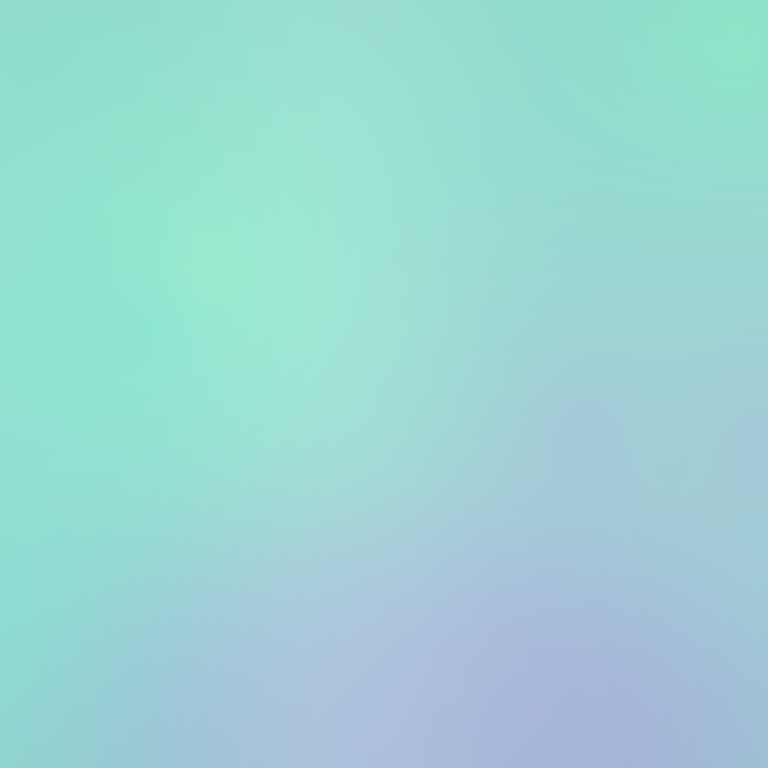
Abstract light effect, smooth gradient from soft teal to gentle lavender, serene atmosphere, diffuse glow, no room, no furniture, no objects.